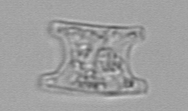
Label: Eucampia